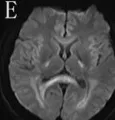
The brain MRI images of the proband. MRI after 8 days showed improvement of the abnormal diffusion signal in white matter (E).
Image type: radiology (mri)